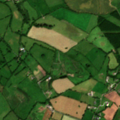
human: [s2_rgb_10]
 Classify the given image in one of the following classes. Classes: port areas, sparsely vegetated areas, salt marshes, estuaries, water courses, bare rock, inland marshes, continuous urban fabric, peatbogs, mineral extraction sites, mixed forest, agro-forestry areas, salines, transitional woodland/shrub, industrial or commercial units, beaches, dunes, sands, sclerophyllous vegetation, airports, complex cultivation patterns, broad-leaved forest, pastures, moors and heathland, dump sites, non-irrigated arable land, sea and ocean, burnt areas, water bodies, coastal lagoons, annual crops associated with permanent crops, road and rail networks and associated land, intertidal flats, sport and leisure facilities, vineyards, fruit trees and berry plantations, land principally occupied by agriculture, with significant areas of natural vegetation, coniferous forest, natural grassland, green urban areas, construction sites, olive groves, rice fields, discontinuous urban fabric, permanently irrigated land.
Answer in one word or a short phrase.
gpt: non-irrigated arable land, pastures